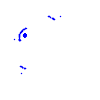
Particle: kaon